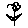
Label: flower